Question: How do I set up a web forms application with identity and owin to deny all pages except the login?
This configuration in web.config not work for me:
'''
<system.web>
<authorization>
<deny users="*"/>
</authorization>
<authentication mode="None"/>
'''
The request filtering module is configured to deny a request where the query string is too long.
'''
public void ConfigureAuth(IAppBuilder app)
{
// Configure the db context, user manager and signin manager to use a single instance per request
app.CreatePerOwinContext(ApplicationDbContext.Create);
app.CreatePerOwinContext<ApplicationUserManager>(ApplicationUserManager.Create);
app.CreatePerOwinContext<ApplicationSignInManager>(ApplicationSignInManager.Create);
// Enable the application to use a cookie to store information for the signed in user
// and to use a cookie to temporarily store information about a user logging in with a third party login provider
// Configure the sign in cookie
app.UseCookieAuthentication(new CookieAuthenticationOptions
{
AuthenticationType = DefaultAuthenticationTypes.ApplicationCookie,
LoginPath = new PathString("/Account/Login"),
Provider = new CookieAuthenticationProvider
{
OnValidateIdentity = SecurityStampValidator.OnValidateIdentity<ApplicationUserManager, Usuario>(
validateInterval: TimeSpan.FromMinutes(0),
regenerateIdentity: (manager, user) => manager.GenerateUserIdentityAsync(user))
}
});
'''
Project structure

On web.config inside account folder there is this configuration.
'''
<configuration>
<location path="Manage.aspx">
<system.web>
<authorization>
<allow users="?"/>
</authorization>
</system.web>
</location>
</configuration>
'''
This works for Manage.aspx page.
I do not want to do this for every page. I want to put in the global web.config of the site.
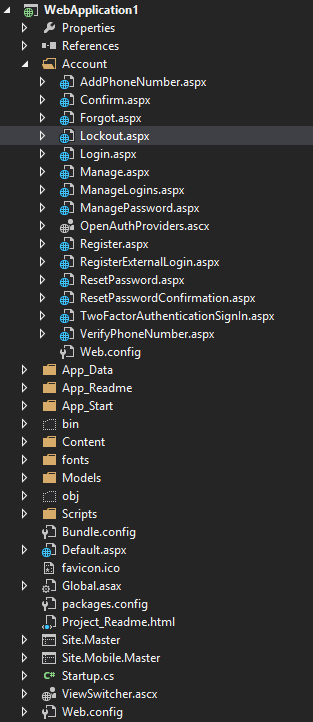
Answer: This is a bug in asp.net identity with friendlyurls.
<URL>